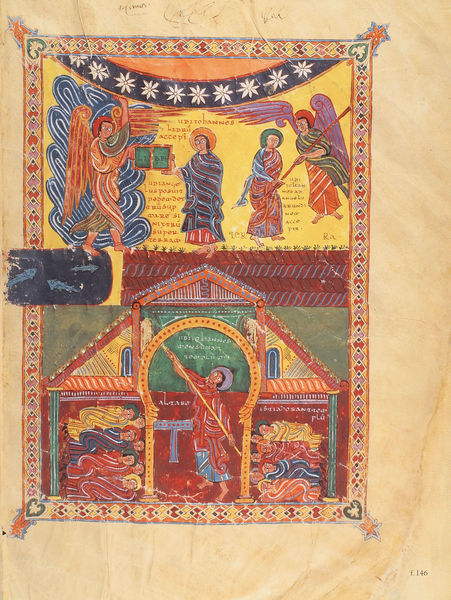
Titel: Beatus-Manuskript
Künstler: Magius
Institution: New York, Pierpont Morgan Library
Schlagwörter: blau, flügel, himmel, wasser, gelb, grün, säule, türkis, blüten, dach, haus, rot, wolke, ornament, architektur, rahmen, kirche, gold, borte, engel, schlafen, schlafende, bogen, rand, lanze, dunkelblau, buch, sterne, seite, text, fries, fisch, heiligenschein, nimbus, mönche, heilige, miniatur, erzengel, wandbehang, fische, ebenen, buchmalerei, edelweiß